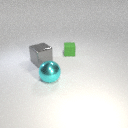
small green rubber cube to the right of large cyan metal sphere